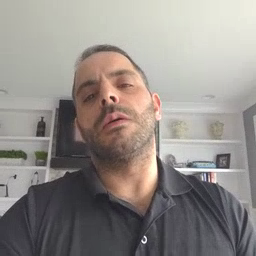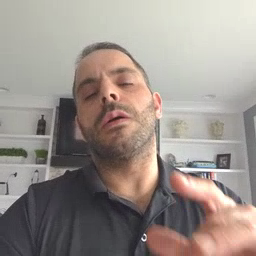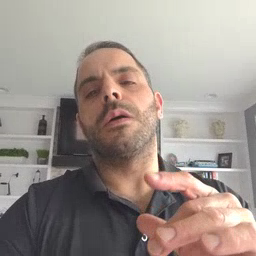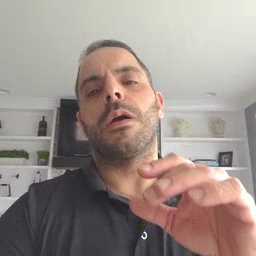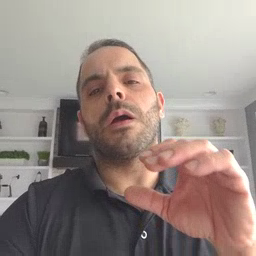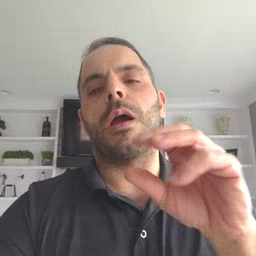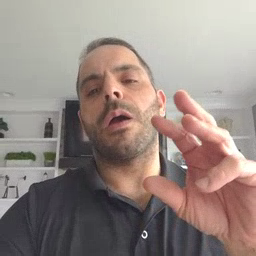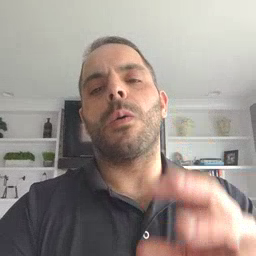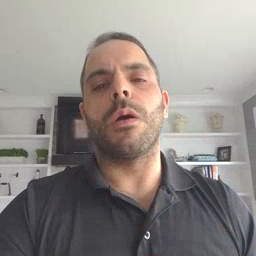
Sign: owie